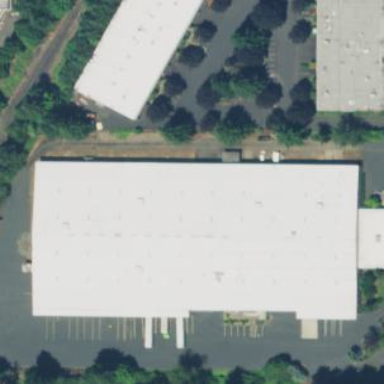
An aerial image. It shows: Industrial building with gabled roof.